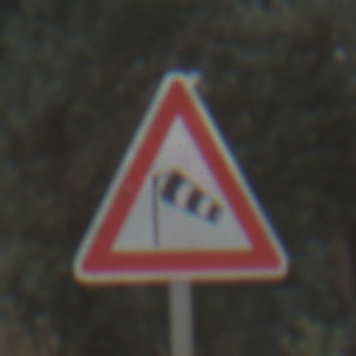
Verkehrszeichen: SeitenwindVonLinks
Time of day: MorningAfternoon
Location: Outdoor (Nature)
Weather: Overcast
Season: NotSpecified
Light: Natural